Question: Can you please help me out to remove the legend (of y-axis data) from the below the line-chart. This is the icon that helps to remove the corresponding line from the line-chart.
See inline image
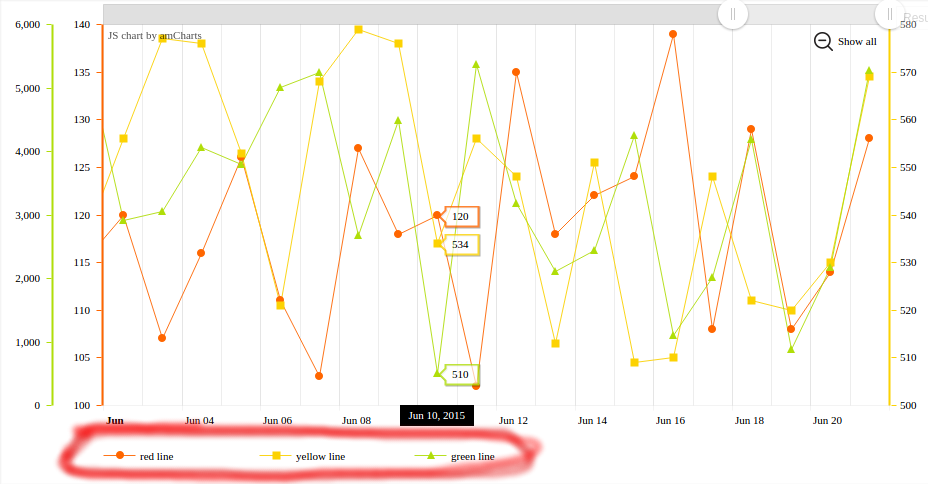
Answer: In amcharts the legends are added manually, In your case jut remove the lines which add legends to the chart.
For e.g.,
The legends are added as follows,
'''
var legend = new AmCharts.AmLegend();
chart.addLegend(legend);
'''
OR
'''
AmCharts.makeChart("chartdiv",
{
"legend": {
"useGraphSettings": true
},
}
'''
Just remove the above lines from your code.